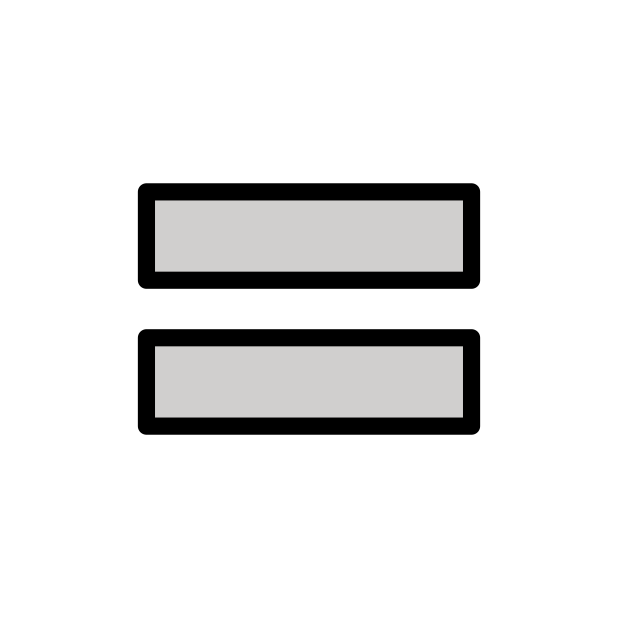
Emoji: 🟰
Name: heavy equals sign
Unicode: 0x1f7f0